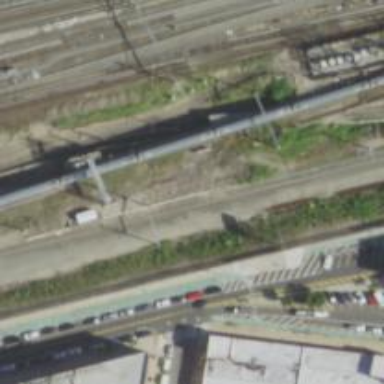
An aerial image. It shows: Railway with electrified contact lines.